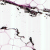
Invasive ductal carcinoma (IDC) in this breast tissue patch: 0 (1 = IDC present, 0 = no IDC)